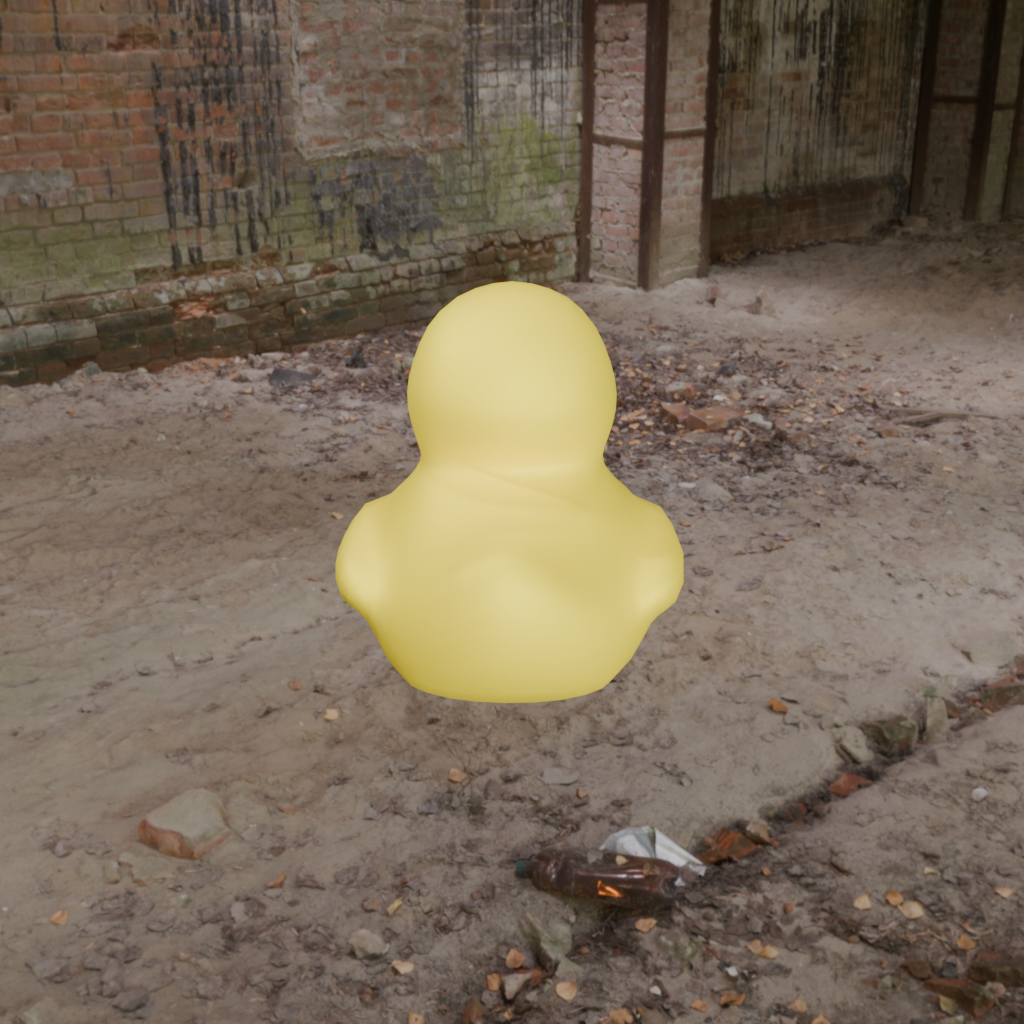
an image of a yellow rubber duck seen from <back> in an interior of an abandoned industrial building.